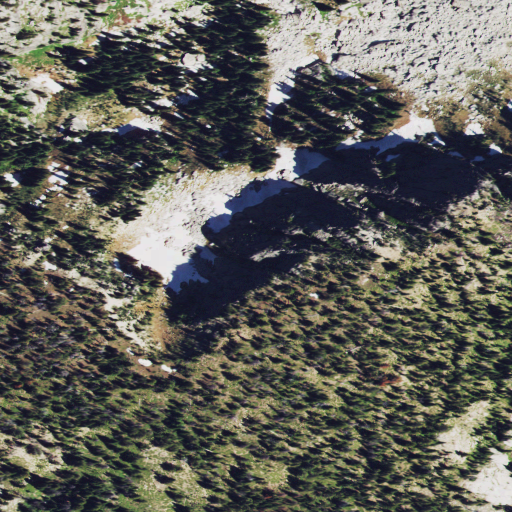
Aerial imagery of ridge(s) in Idaho named Bear Grass Ridge containing evergreen forest, grassland, and shrub